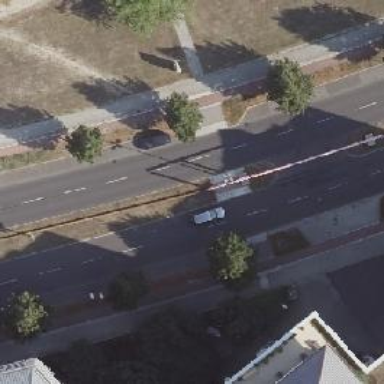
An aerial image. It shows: Unmarked road crossing.